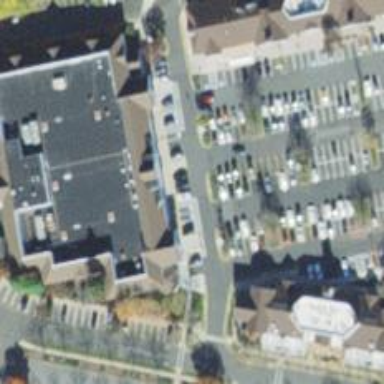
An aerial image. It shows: Parking space.